Question: I am trying to follow the tutorial at <URL>
I am working on ios 7 and latest core chart library (1.3)
I am trying to draw a pie chart. My example compiles fine, I get the title header but I do not get any pie chart drawn. What I see is shown below:

My main source code that contains the logic is given below. Kindly help
'''
//
// CPDFirstViewController.m
// CorePlotDemo
//
// Created by R Menon on 9/19/13.
// Copyright (c) 2013 4stepfinance Inc. All rights reserved.
//
#import "CPDPieChartViewController.h"
@interface CPDPieChartViewController ()
@property (weak, nonatomic) IBOutlet UIToolbar *toolbar;
@property (weak, nonatomic) IBOutlet UIBarButtonItem *themeButton;
@property (strong, nonatomic) CPTGraphHostingView *hostView;
@property (strong, nonatomic) CPTTheme *selectedTheme;
- (void)initPlot;
-(void)configureHost;
-(void)configureGraph;
-(void)configureChart;
-(void)configureLegend;
@end
@implementation CPDPieChartViewController
#pragma mark - Chart behavior
- (void)initPlot {
[self configureHost];
[self configureChart];
[self configureGraph];
[self configureLegend];
}
-(void)configureHost {
// Set up view frame
CGRect parentRect = self.view.bounds;
CGSize toolbarSize = self.toolbar.bounds.size;
parentRect = CGRectMake(parentRect.origin.x, (parentRect.origin.y + toolbarSize.height), parentRect.size.width, (parentRect.size.height - toolbarSize.height));
// Create host view
self.hostView = [(CPTGraphHostingView *) [CPTGraphHostingView alloc] initWithFrame:parentRect];
self.hostView.allowPinchScaling = NO;
[self.view addSubview:self.hostView];
}
-(void)configureGraph {
//Create and initialize graph
CPTGraph *graph = [[CPTXYGraph alloc] initWithFrame:self.hostView.bounds];
self.hostView.hostedGraph = graph;
graph.paddingLeft = 0.0f;
graph.paddingTop = 0.0f;
graph.paddingRight = 0.0f;
graph.paddingBottom = 0.0f;
graph.axisSet = nil;
// Set up text stile
CPTMutableTextStyle *textStyle = [CPTMutableTextStyle textStyle];
textStyle.color = [CPTColor grayColor];
textStyle.fontName = @"Helvetica-Bold";
textStyle.fontSize = 16.0f;
// Configure title
NSString *title = @"Portfolio Prices: May 1, 2012";
graph.title = title;
graph.titleTextStyle = textStyle;
graph.titlePlotAreaFrameAnchor = CPTRectAnchorTop;
graph.titleDisplacement = CGPointMake(0.0f, -12.0f);
// Set theme
self.selectedTheme = [CPTTheme themeNamed:kCPTPlainWhiteTheme];
[graph applyTheme:self.selectedTheme];
}
-(void)configureChart {
// 1 - Get reference to graph
CPTGraph *graph = self.hostView.hostedGraph;
// 2 - Create chart
CPTPieChart *pieChart = [[CPTPieChart alloc] init];
pieChart.dataSource = self;
pieChart.delegate = self;
pieChart.pieRadius = (self.hostView.bounds.size.height * 0.7) / 2;
pieChart.identifier = graph.title;
pieChart.startAngle = M_PI_4;
pieChart.sliceDirection = CPTPieDirectionClockwise;
// 3 - Create gradient
CPTGradient *overlayGradient = [[CPTGradient alloc] init];
overlayGradient.gradientType = CPTGradientTypeRadial;
overlayGradient = [overlayGradient addColorStop:[[CPTColor blackColor] colorWithAlphaComponent:0.0] atPosition:0.9];
overlayGradient = [overlayGradient addColorStop:[[CPTColor blackColor] colorWithAlphaComponent:0.4] atPosition:1.0];
pieChart.overlayFill = [CPTFill fillWithGradient:overlayGradient];
// 4 - Add chart to graph
[graph addPlot:pieChart];
}
-(void)configureLegend {
}
- (void)viewDidAppear:(BOOL)animated
{
[super viewDidAppear:YES];
[self initPlot];
}
- (IBAction)themeTapped:(id)sender {
}
- (void)viewDidLoad
{
[super viewDidLoad];
// Do any additional setup after loading the view, typically from a nib.
}
- (void)didReceiveMemoryWarning
{
[super didReceiveMemoryWarning];
// Dispose of any resources that can be recreated.
}
#pragma mark - CPTPlotDataSource methods
- (NSUInteger)numberOfRecordsForPlot:(CPTPlot *)plot
{
return [[[CPDStockPriceStore sharedInstance] tickerSymbols] count];
}
- (NSNumber *)numberForPlot:(CPTPlot *)plot field:(NSUInteger)fieldEnum recordIndex:(NSUInteger)idx
{
if (CPTPieChartFieldSliceWidth == fieldEnum)
{
return [[[CPDStockPriceStore sharedInstance] dailyPortfolioPrices] objectAtIndex:idx];
}
return [NSDecimalNumber zero];
}
- (CPTLayer *)dataLabelForPlot:(CPTPlot *)plot recordIndex:(NSUInteger)idx {
static CPTMutableTextStyle *labelText = nil;
if (!labelText) {
labelText= [[CPTMutableTextStyle alloc] init];
labelText.color = [CPTColor grayColor];
}
// 2 - Calculate portfolio total value
NSDecimalNumber *portfolioSum = [NSDecimalNumber zero];
for (NSDecimalNumber *price in [[CPDStockPriceStore sharedInstance] dailyPortfolioPrices]) {
portfolioSum = [portfolioSum decimalNumberByAdding:price];
}
// 3 - Calculate percentage value
NSDecimalNumber *price = [[[CPDStockPriceStore sharedInstance] dailyPortfolioPrices] objectAtIndex:idx];
NSDecimalNumber *percent = [price decimalNumberByDividingBy:portfolioSum];
// 4 - Set up display label
NSString *labelValue = [NSString stringWithFormat:@"$%0.2f USD (%0.1f %%)", [price floatValue], ([percent floatValue] * 100.0f)];
// 5 - Create and return layer with label text
return [[CPTTextLayer alloc] initWithText:labelValue style:labelText];
}
-(NSString *)legendTitleForPieChart:(CPTPieChart *)pieChart recordIndex:(NSUInteger)index {
return @"";
}
#pragma mark - UIActionSheetDelegate methods
- (void)actionSheet:(UIActionSheet *)actionSheet clickedButtonAtIndex:(NSInteger)buttonIndex {
}
@end
'''
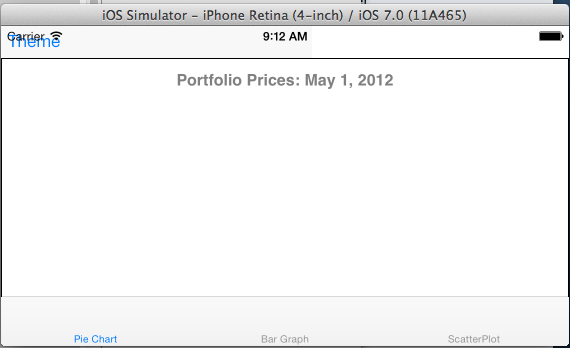
Answer: Never mind. I had a typo:
Following method definition
'''
- (void)initPlot {
[self configureHost];
[self configureChart];
[self configureGraph];
[self configureLegend];
}
'''
should change to
'''
- (void)initPlot {
[self configureHost];
[self configureGraph];
[self configureChart];
[self configureLegend];
}
'''
In other words, I should invoke configureGraph before configureChart method.